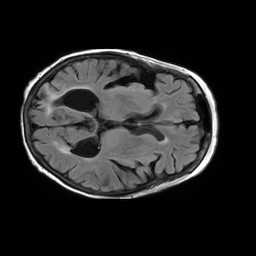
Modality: FLAIR
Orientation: axial
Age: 72
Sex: female
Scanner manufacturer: philips
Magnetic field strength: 1.5 T
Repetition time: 10 s
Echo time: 0.11 s